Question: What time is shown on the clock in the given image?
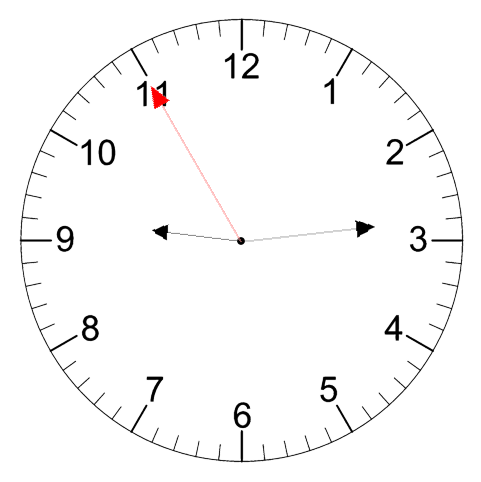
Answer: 09:13:55